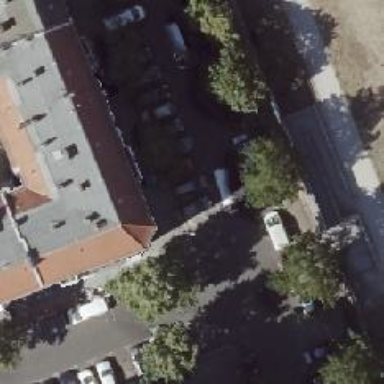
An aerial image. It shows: Asphalt parking area.